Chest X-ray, AP view. Patient: 47 years old, sex F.
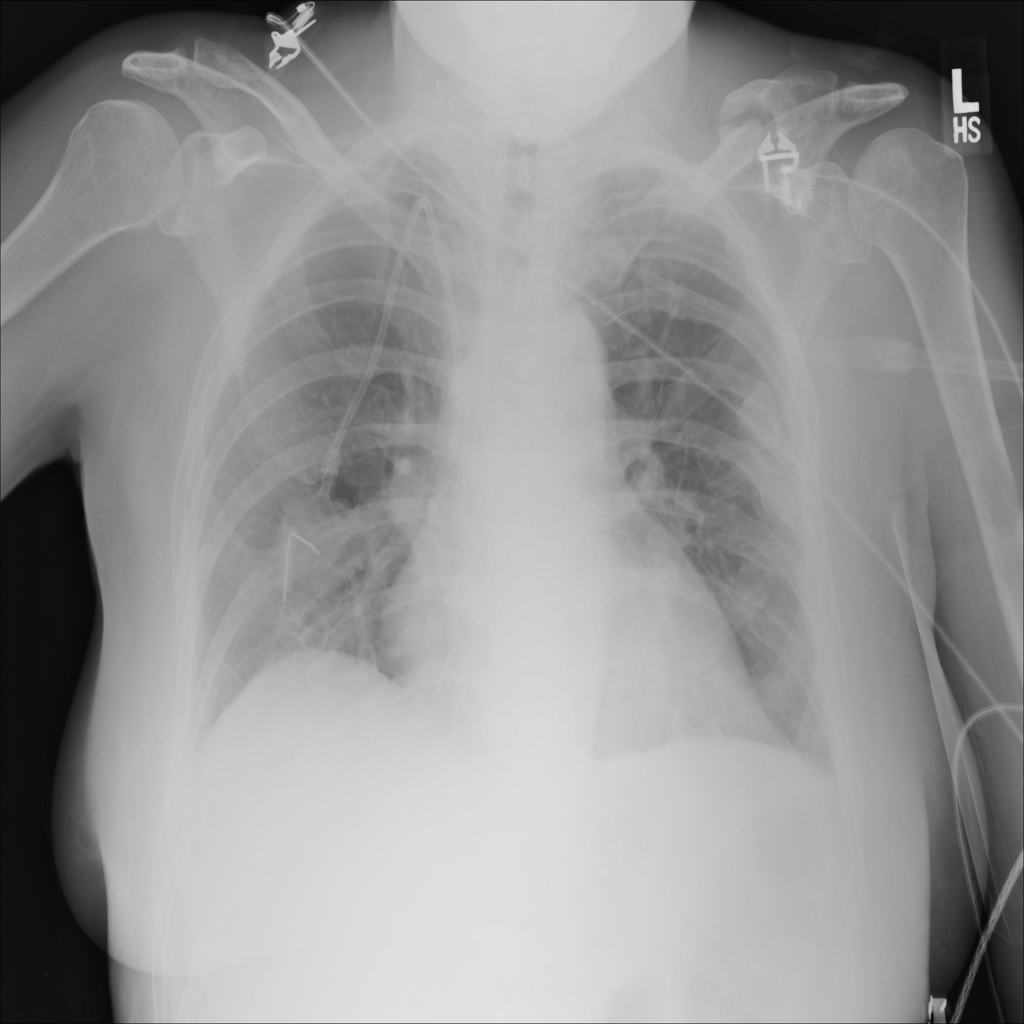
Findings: No Finding